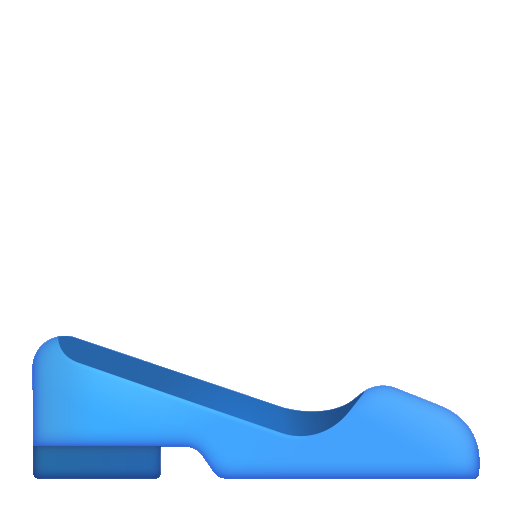
flat shoe color